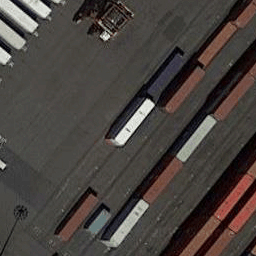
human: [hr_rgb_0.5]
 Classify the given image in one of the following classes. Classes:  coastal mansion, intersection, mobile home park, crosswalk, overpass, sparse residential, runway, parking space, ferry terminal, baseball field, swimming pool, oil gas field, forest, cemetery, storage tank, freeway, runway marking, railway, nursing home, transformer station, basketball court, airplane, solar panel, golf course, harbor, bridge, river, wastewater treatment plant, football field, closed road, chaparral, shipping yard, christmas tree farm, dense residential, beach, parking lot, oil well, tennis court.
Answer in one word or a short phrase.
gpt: shipping yard